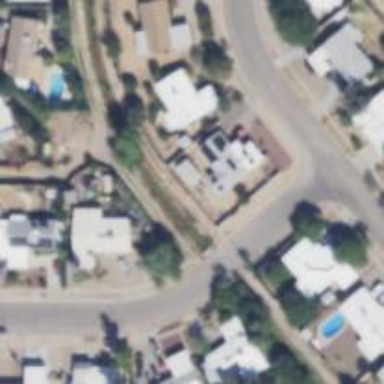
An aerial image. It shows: Alley classified as service road.